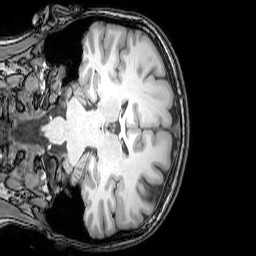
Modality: T1w
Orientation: coronal
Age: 26
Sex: female
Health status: healthy
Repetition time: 0.081 s
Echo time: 0.037 s